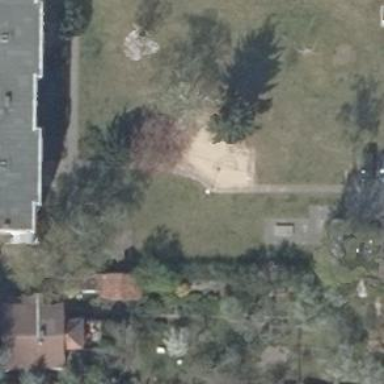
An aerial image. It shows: Springy playground.